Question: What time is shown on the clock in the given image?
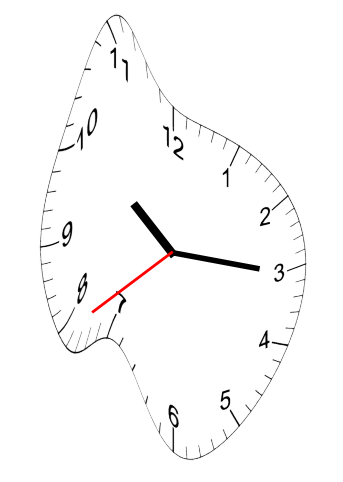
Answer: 10:15:39